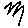
Label: zigzag